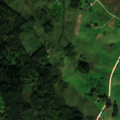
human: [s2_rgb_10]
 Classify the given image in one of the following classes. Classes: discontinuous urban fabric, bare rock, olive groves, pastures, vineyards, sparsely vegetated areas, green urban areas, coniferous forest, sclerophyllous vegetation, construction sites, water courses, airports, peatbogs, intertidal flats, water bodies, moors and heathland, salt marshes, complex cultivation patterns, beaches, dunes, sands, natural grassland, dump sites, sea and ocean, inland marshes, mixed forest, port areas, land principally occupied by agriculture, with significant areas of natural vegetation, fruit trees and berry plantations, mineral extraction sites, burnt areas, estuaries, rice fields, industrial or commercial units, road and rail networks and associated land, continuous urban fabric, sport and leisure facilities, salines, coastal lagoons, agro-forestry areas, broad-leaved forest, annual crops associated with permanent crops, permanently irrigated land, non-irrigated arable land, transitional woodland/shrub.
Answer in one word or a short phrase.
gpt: pastures, complex cultivation patterns, broad-leaved forest, mixed forest, transitional woodland/shrub